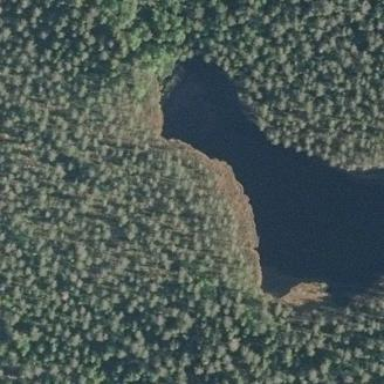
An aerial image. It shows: Pond surrounded by natural water.